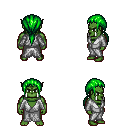
a pixel art fantasy rpg character, male body template, orc, green skin, white robe, metal pants, green ponytail hairstyle, four views (front, back, left, right), 2x2 character sprite sheet, small pixel art, hard edges, no anti-aliasing